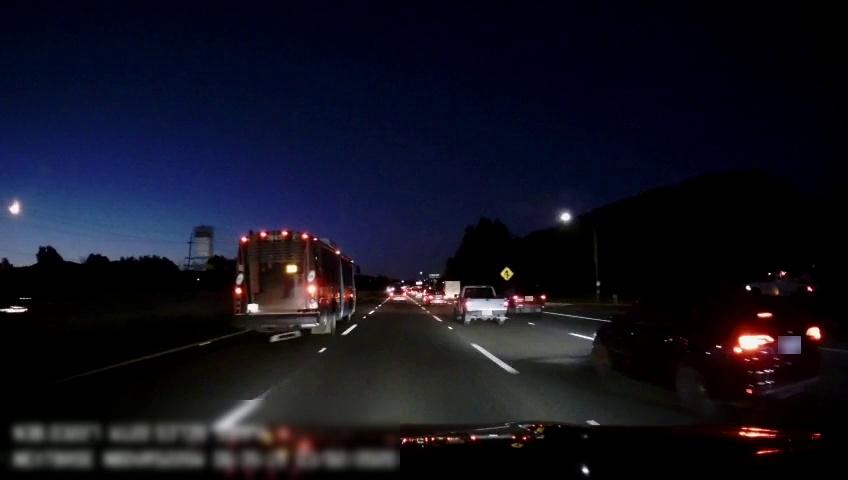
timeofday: Night
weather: Other
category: Drivable Space
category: Vehicles | Bus
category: Vehicles | Car
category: Vehicles | Car
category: Vehicles | Truck
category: Vehicles | Car
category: Vehicles | Car
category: Vehicles | Truck
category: Vehicles | Car
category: Vehicles | Car
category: Lanes | Alternate Lane
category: Lanes | Current Lane
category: Lanes | Current Lane
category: Lanes | Alternate Lane
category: Lanes | Alternate Lane
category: Traffic | Signs